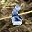
Label: 6